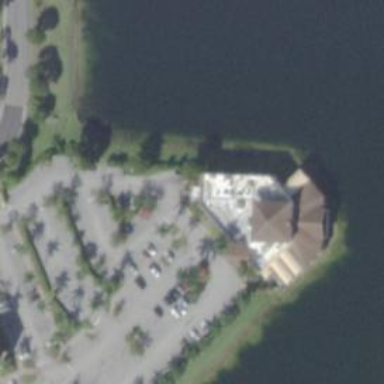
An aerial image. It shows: Restaurant in building.